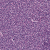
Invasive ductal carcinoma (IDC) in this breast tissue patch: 1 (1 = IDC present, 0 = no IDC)